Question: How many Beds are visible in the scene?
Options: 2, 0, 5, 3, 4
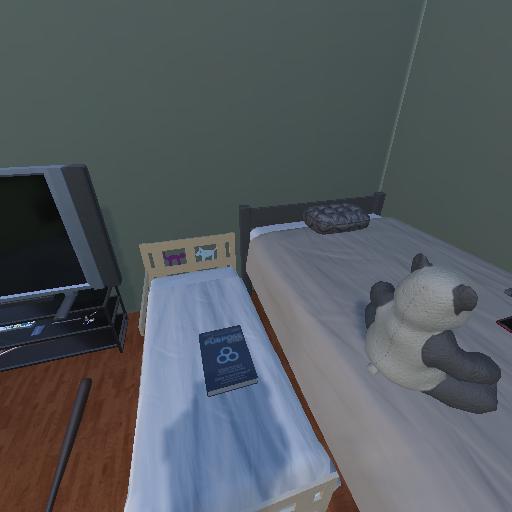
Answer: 2